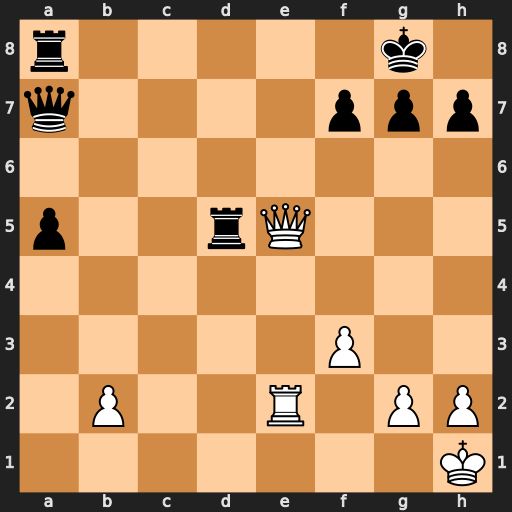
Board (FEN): r5k1/q4ppp/8/p2rQ3/8/5P2/1P2R1PP/7K
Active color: w
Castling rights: -
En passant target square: -
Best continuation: Qe8+ Rxe8 Rxe8#